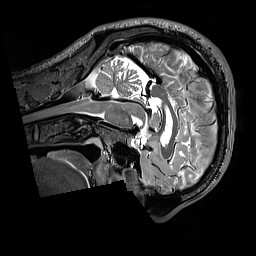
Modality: T2w
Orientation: sagittal
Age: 44
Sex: male
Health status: healthy
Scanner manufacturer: siemens
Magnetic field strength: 3 T
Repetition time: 3.2 s
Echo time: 0.568 s